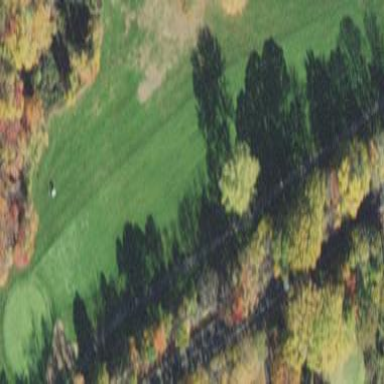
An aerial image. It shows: Golf fairway surrounded by grass.